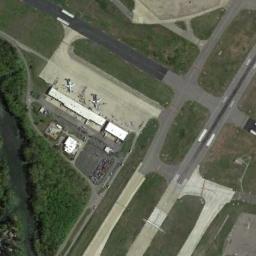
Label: airport